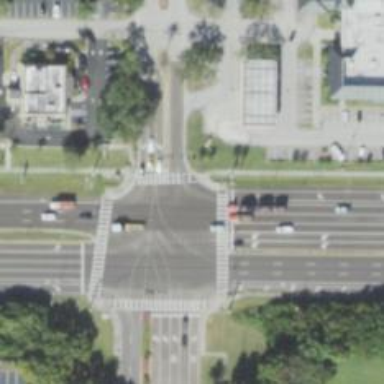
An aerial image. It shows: Marked crossing on footway.